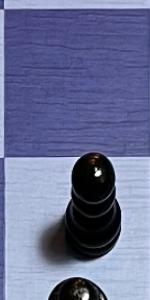
Label: Pawn_Black